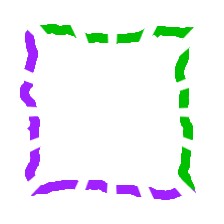
Shape: square